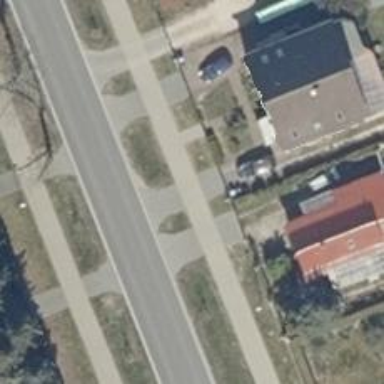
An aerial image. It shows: Driveway.